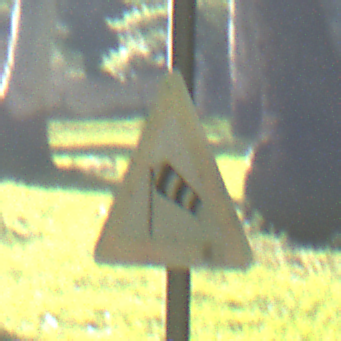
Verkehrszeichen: SeitenwindVonLinks
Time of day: MorningAfternoon
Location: Outdoor (Nature)
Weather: Clear
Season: NotSpecified
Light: Natural